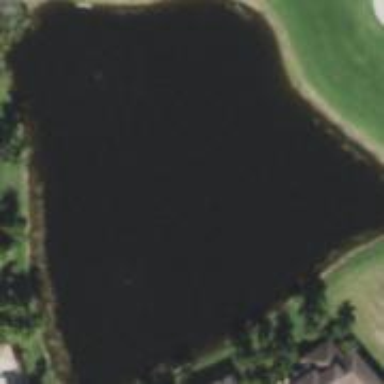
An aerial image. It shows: Picturesque scene of golf course with lateral water hazard.